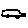
Label: car